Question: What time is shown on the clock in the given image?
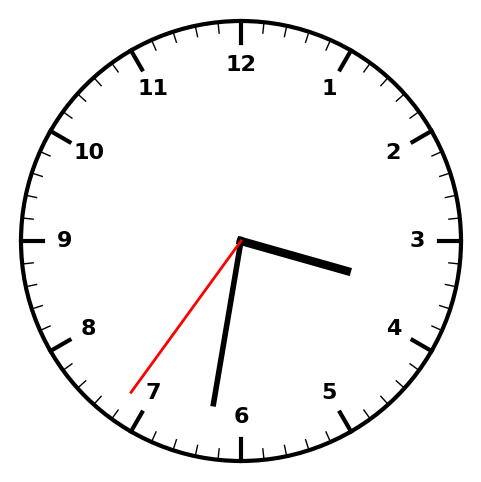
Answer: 03:31:36